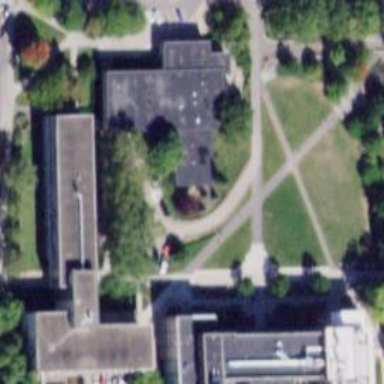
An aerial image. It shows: View of university building.